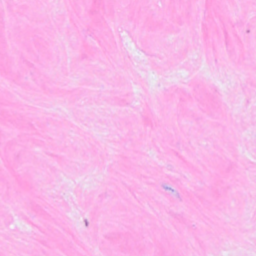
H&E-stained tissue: Breast